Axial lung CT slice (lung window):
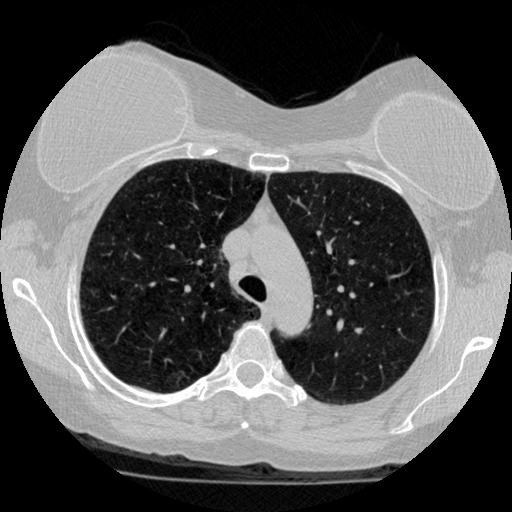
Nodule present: no